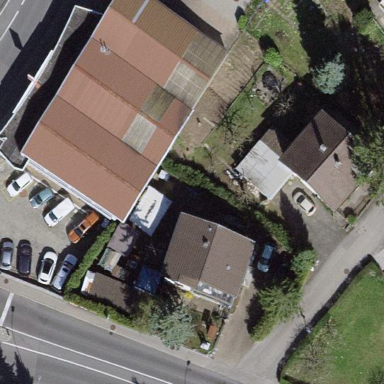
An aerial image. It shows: Building housing car shop.